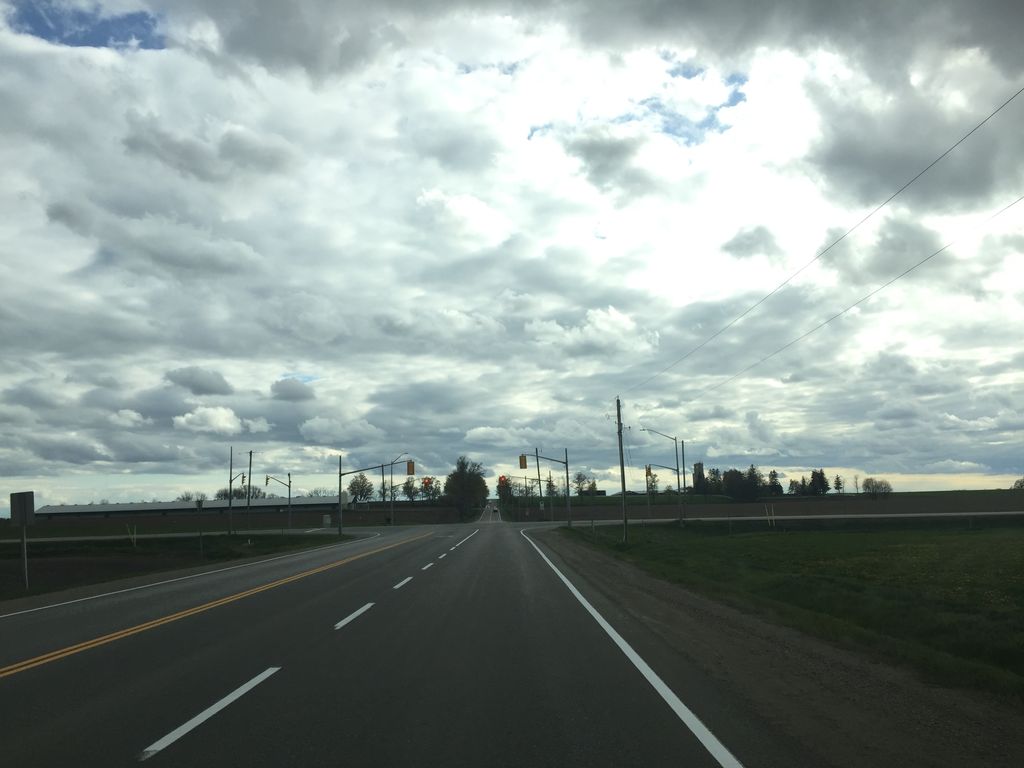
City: kitchener-waterloo